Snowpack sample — Loveland Pass, Silver Plume, Colorado, USA (1/12/25, 11:40 AM MST)
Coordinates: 39.66, -105.88
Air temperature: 7 °F
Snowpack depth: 140 cm
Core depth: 10 cm
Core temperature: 41 °F
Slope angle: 11°, slope face: 30°
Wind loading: high
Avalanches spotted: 2
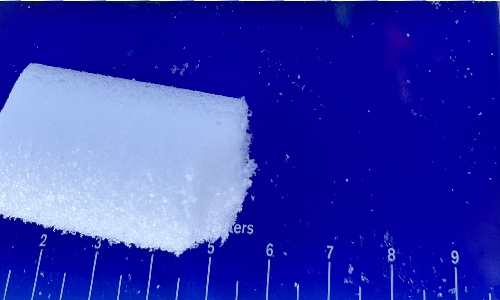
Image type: core
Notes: Pilot using slightly modified coring method that took too large segment for snow profile picturing, advised not to use in higher level models. Two avalanche on south face nearby, partially cloudy with light snow in the last 24 hours. Lots of wind loading on eastern features.